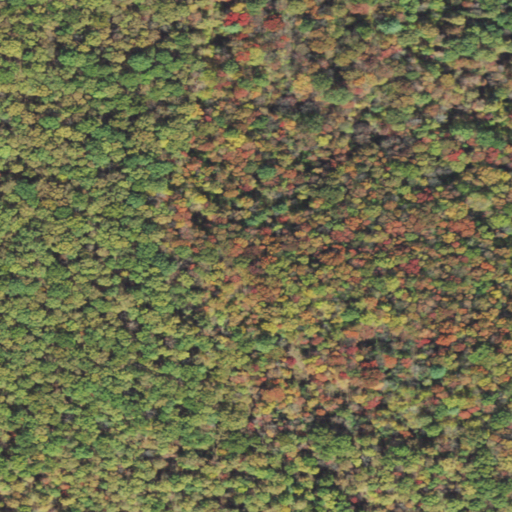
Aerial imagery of mountain in Pennsylvania named Arnold Mountain containing only deciduous forest